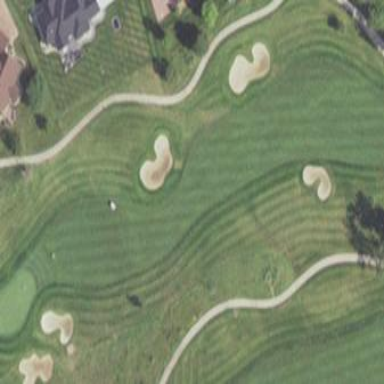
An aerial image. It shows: Rough area on grassy golf course.